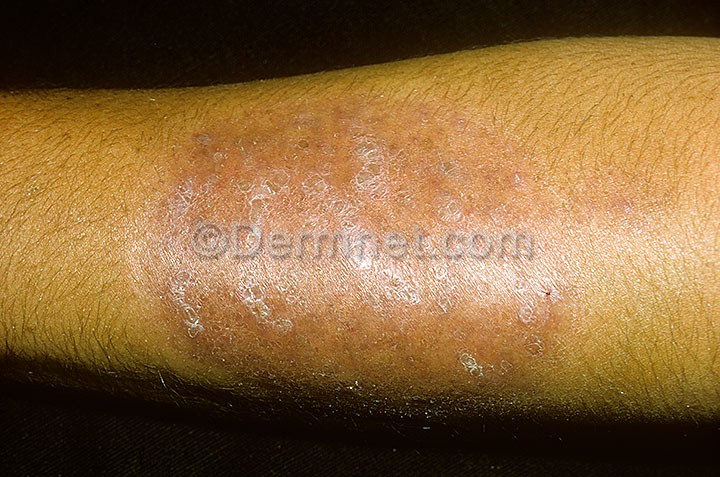
Disease: Tinea Ringworm Candidiasis and other Fungal Infections